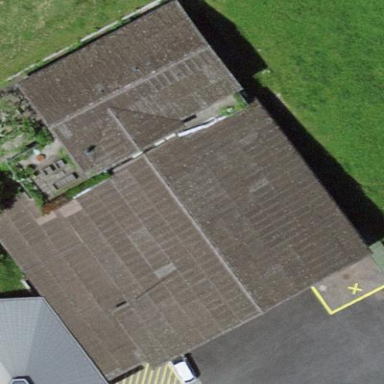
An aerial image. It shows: Hangar building.